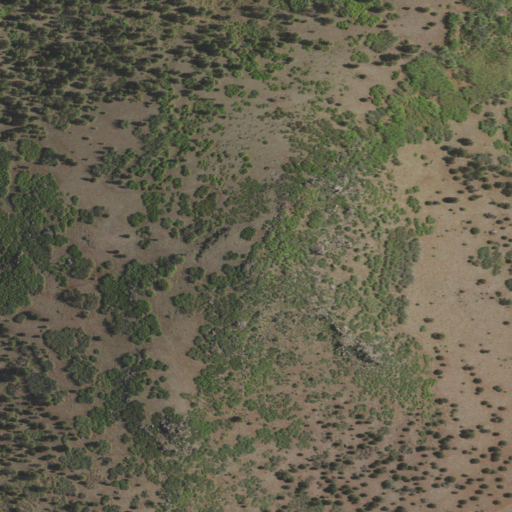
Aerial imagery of mountain in New Mexico named Cerro Ortiz containing shrub, evergreen forest, and grassland